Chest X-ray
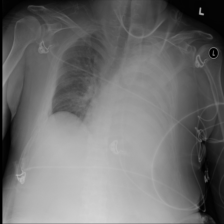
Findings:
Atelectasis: negative
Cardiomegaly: negative
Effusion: negative
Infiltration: negative
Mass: negative
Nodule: negative
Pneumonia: negative
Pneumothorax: negative
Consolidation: negative
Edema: negative
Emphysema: negative
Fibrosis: negative
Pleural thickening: negative
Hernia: negative